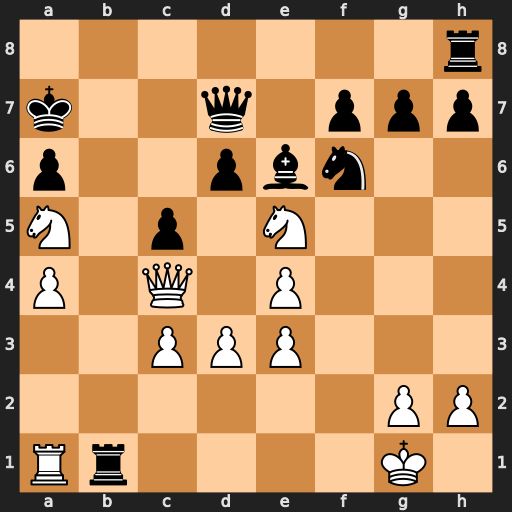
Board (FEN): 7r/k2q1ppp/p2pbn2/N1p1N3/P1Q1P3/2PPP3/6PP/Rr4K1
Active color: w
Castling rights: -
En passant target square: -
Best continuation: Rxb1 Bxc4 Nxd7